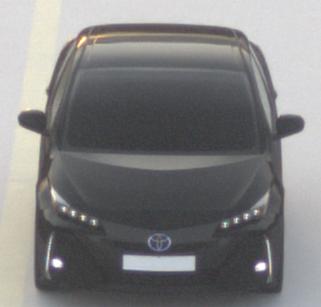
Make: Toyota
Model: Prius 1.8 Plug-In Hybrid
Detailed model: Prius (XW5) Plug-In
Model produced from: 2019/07
Model produced until: 2020/07
Doors: 5
Color: black
Road condition: dry road
Daytime: sunrise or sunset
Contrast: low contrast